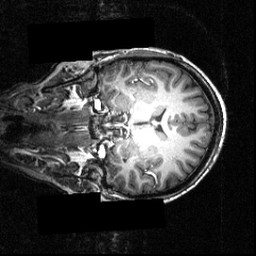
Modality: T1w
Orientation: coronal
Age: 24
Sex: female
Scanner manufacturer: siemens
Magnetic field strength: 3.951 T
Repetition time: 1.5 s
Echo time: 0.00335 s